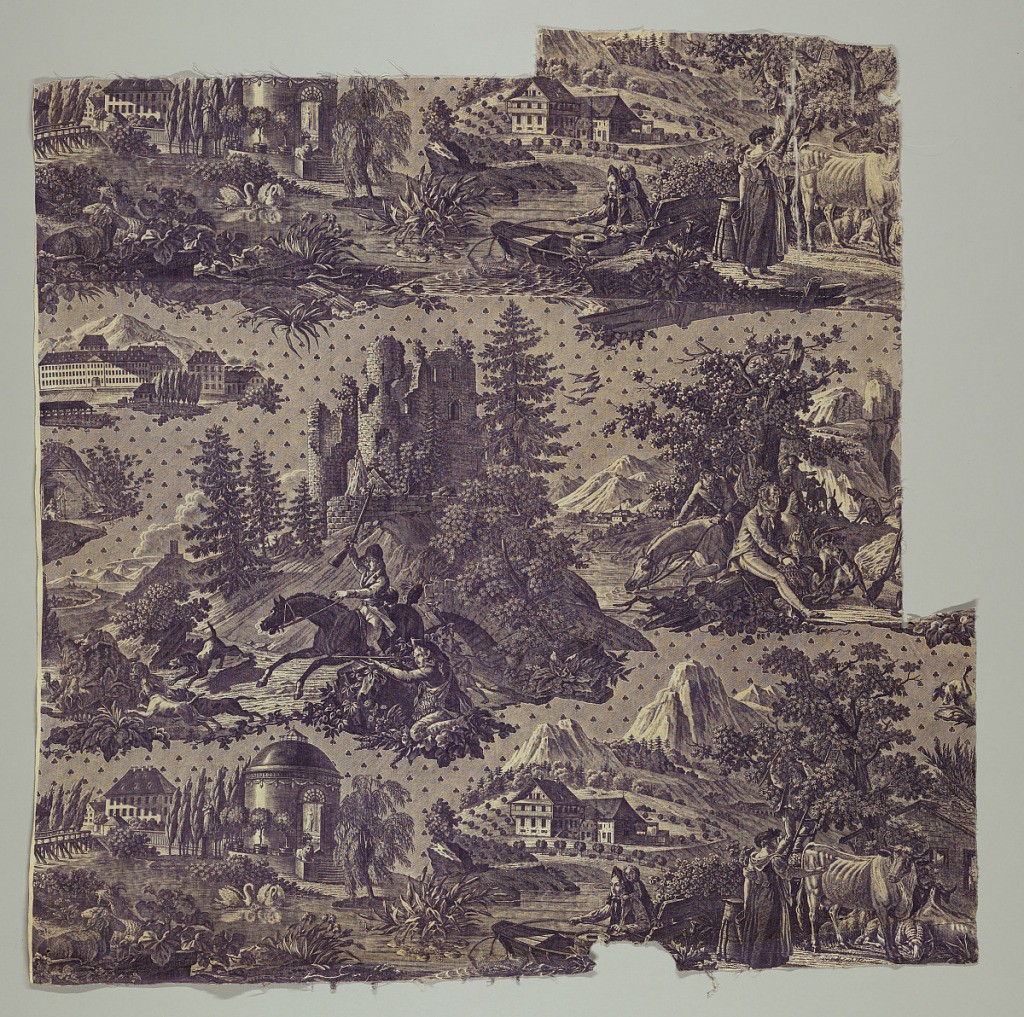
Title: Textile
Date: ca. 1810
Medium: cotton Technique: printed by engraved copper plate on plain weave
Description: Fragment in bluish-purple copper plate. Center of design shows huntsmen and dogs running down boar, in background a ruined castle. On rock behind huntsmen the inscription "Vue et sitede la vallee de Munster an Alsace". Other parts of design show elegant garden with swans, milkmaid with cow etc. Far left, large Munster factory is shown, inscribed "Manufacture de Munster". Background between images is lined and dotted with clever leaves at regular intervals. Lower left corner, Ch.... Kurol (?) f. [ecit]. Design known as "Chasse et peche dans la vallee de la Wormsa">